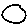
Label: circle